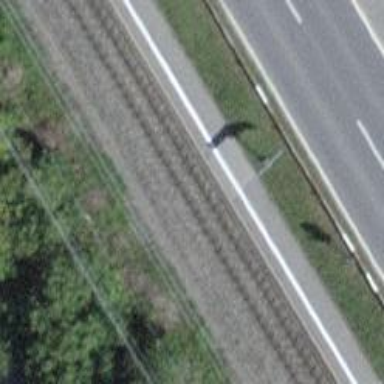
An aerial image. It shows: Stop position for public transport on the railway.